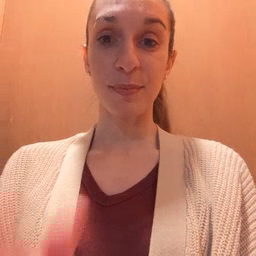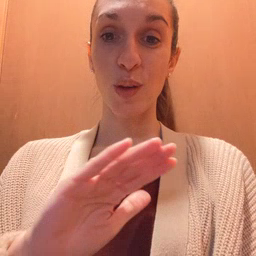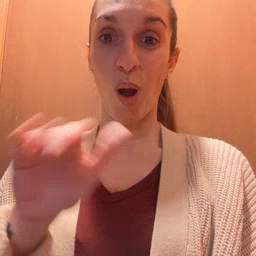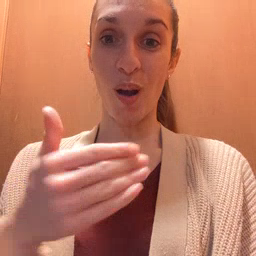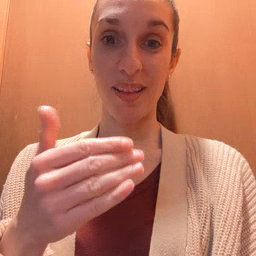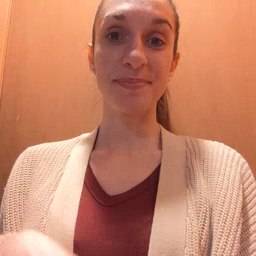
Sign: all